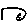
Label: smiley face